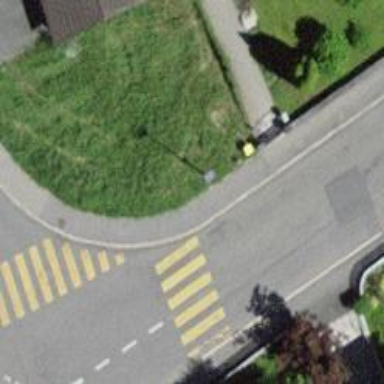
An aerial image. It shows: Post box is visible.